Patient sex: M
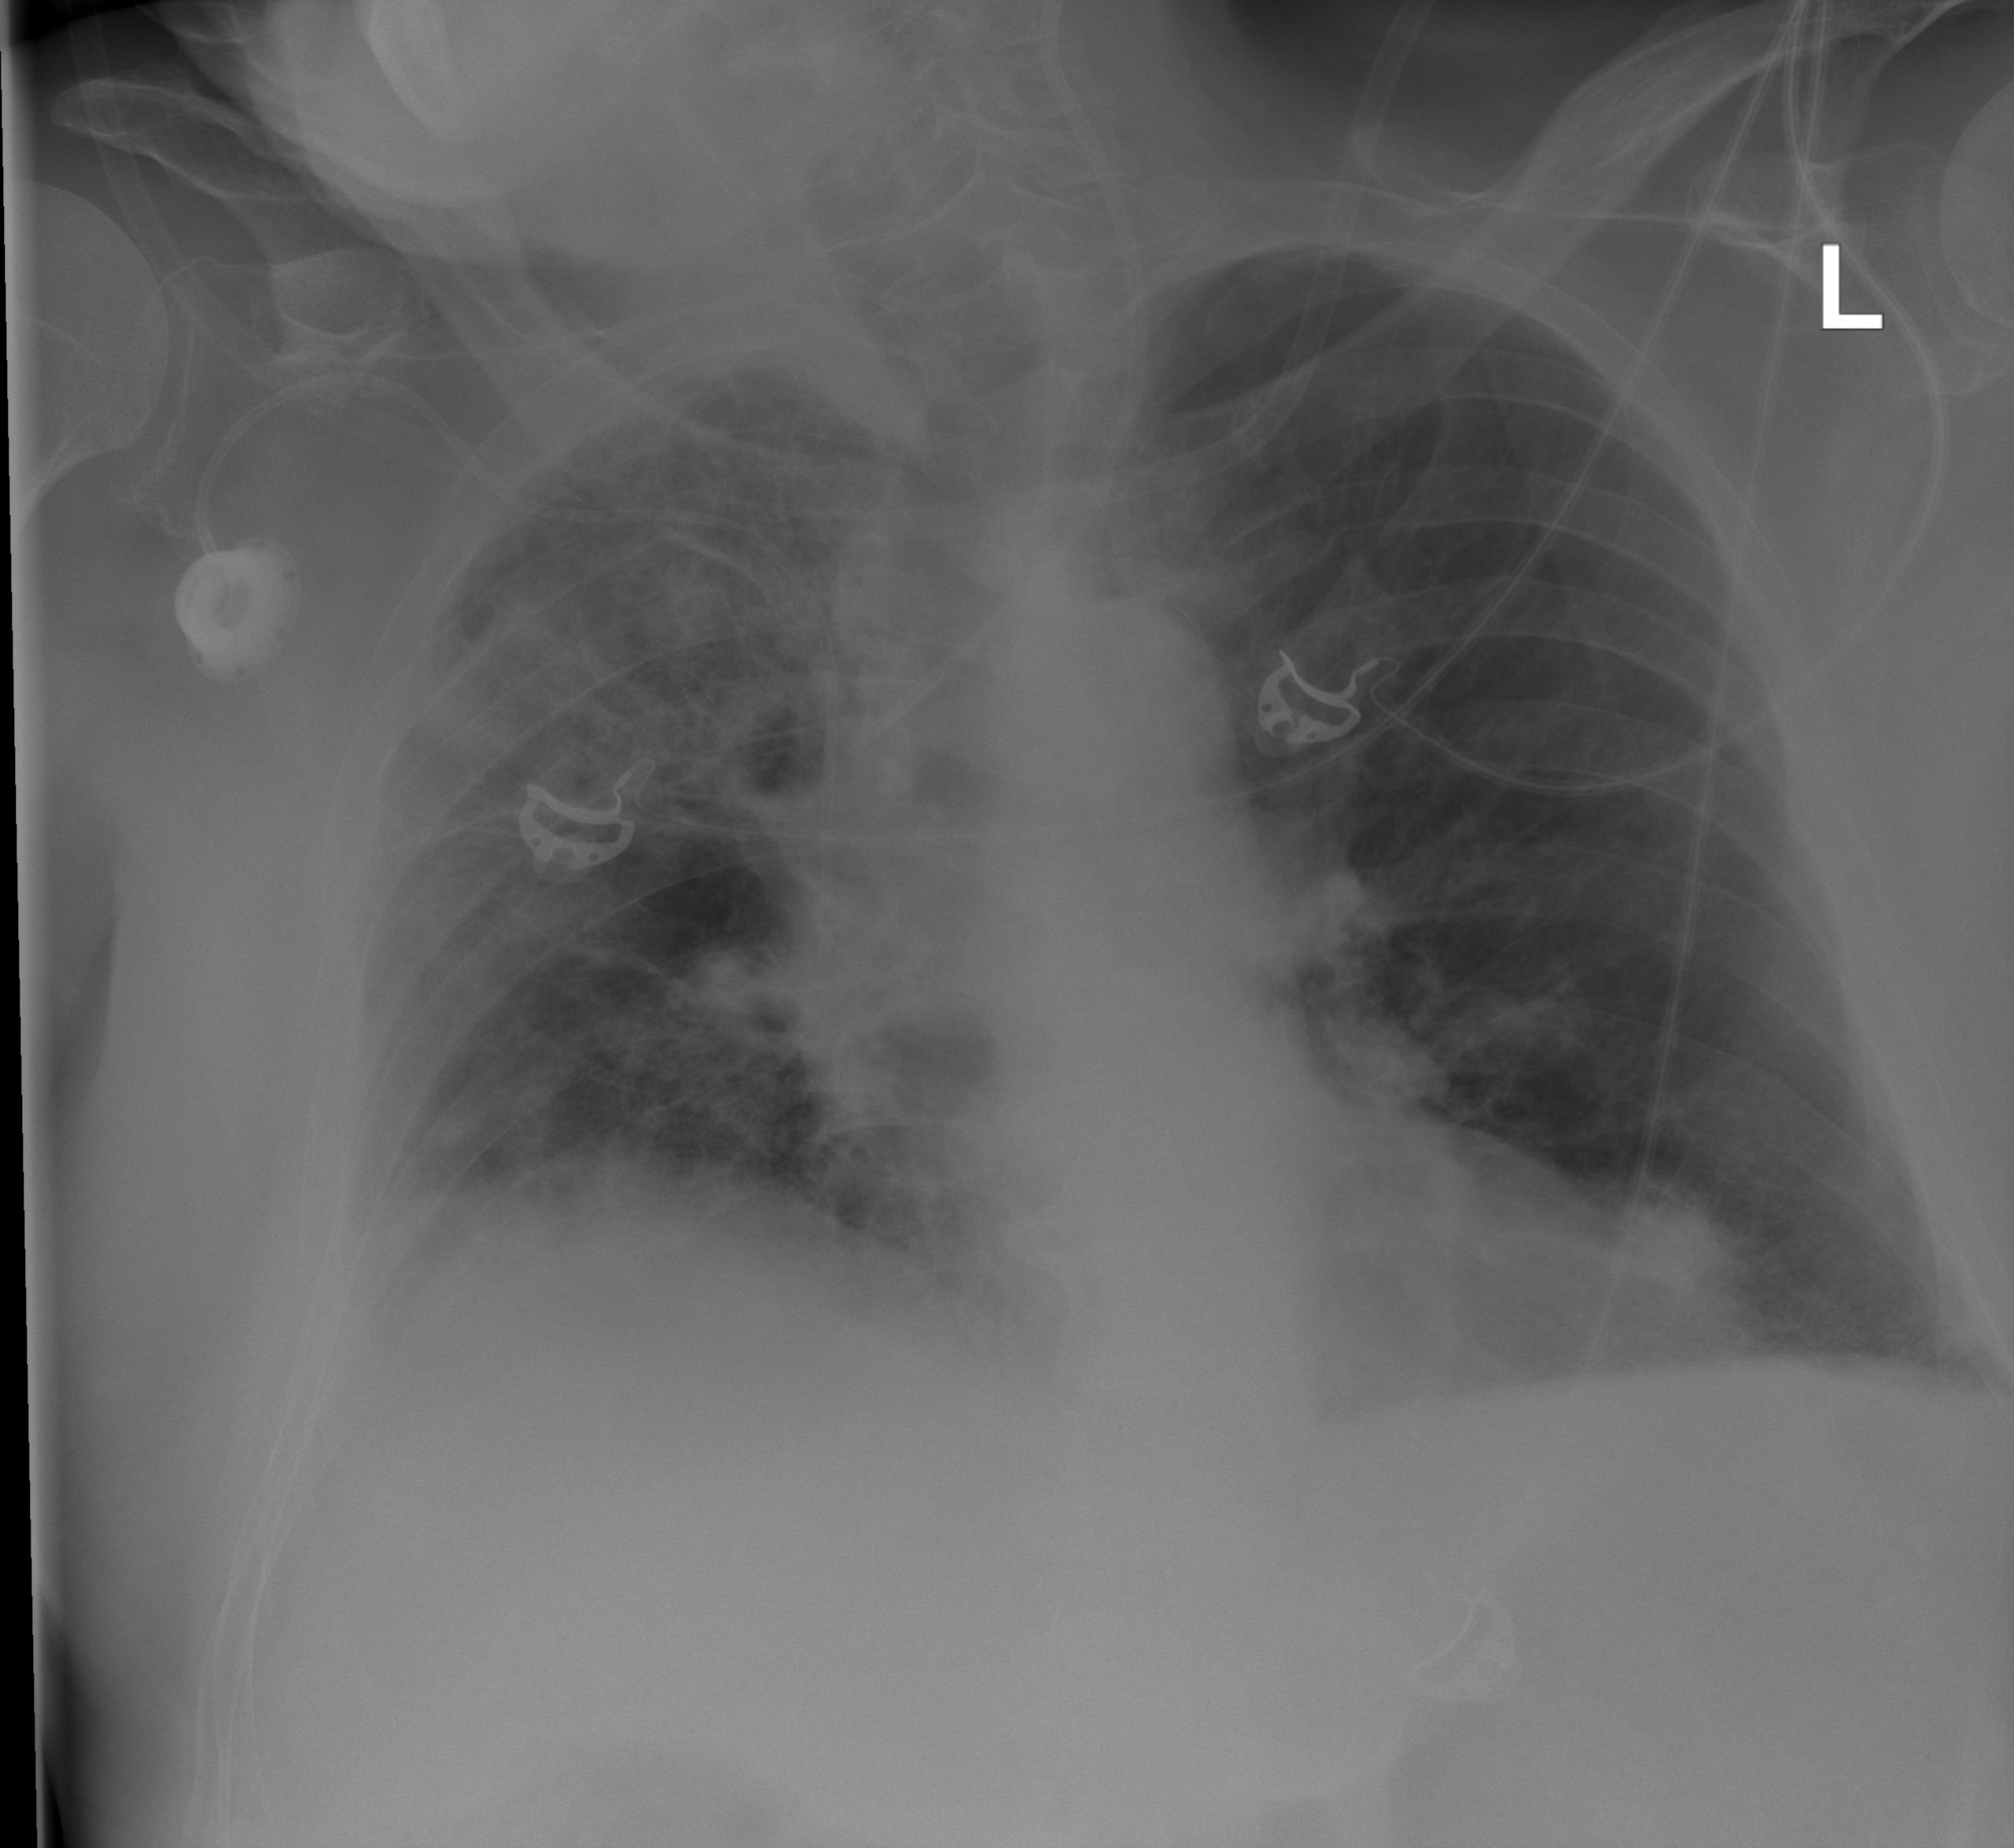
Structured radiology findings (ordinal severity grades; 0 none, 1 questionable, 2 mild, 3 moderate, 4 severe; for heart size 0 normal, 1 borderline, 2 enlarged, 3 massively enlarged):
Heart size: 0
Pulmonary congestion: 0
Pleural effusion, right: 0
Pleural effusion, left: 0
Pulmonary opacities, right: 3
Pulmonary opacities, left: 2
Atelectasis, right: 0
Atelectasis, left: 0